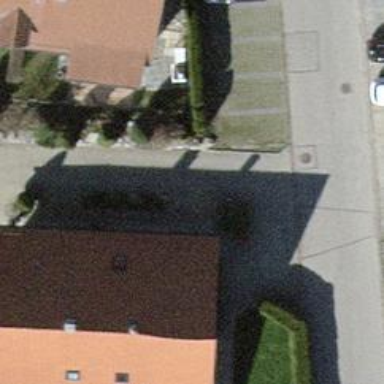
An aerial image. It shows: Semidetached house with gabled roof.